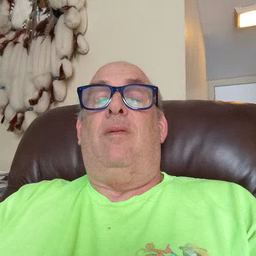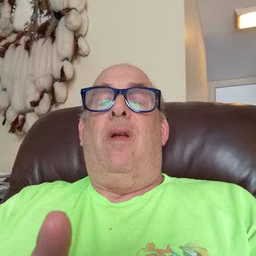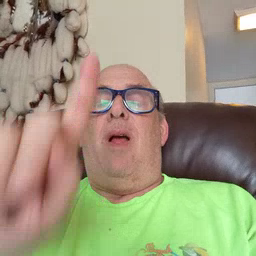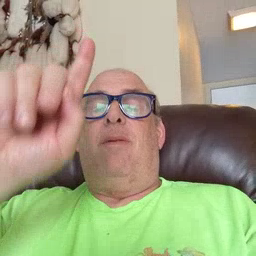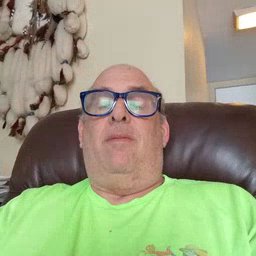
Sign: up